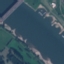
Land use / land cover class: River